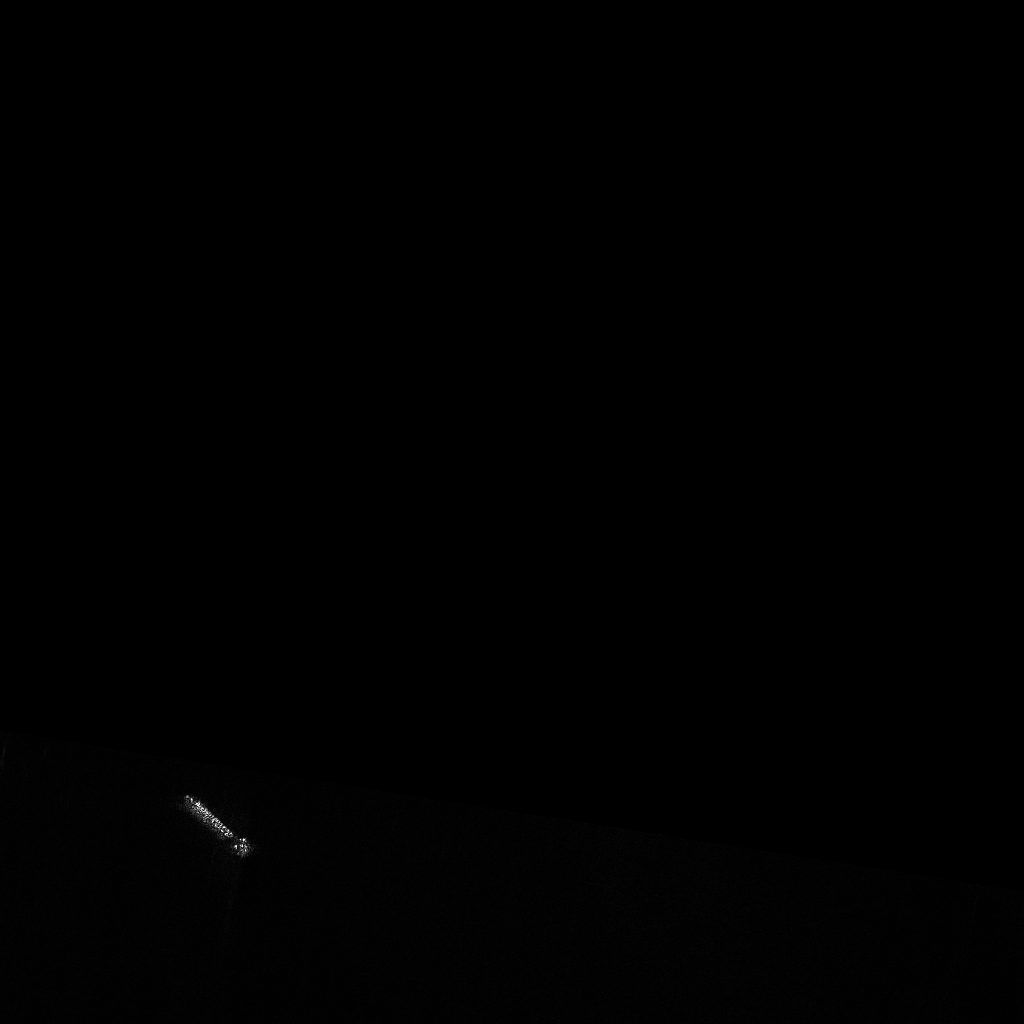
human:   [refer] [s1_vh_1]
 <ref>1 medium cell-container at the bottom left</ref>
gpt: <box>[[16, 78, 25, 82, 43]]</box>